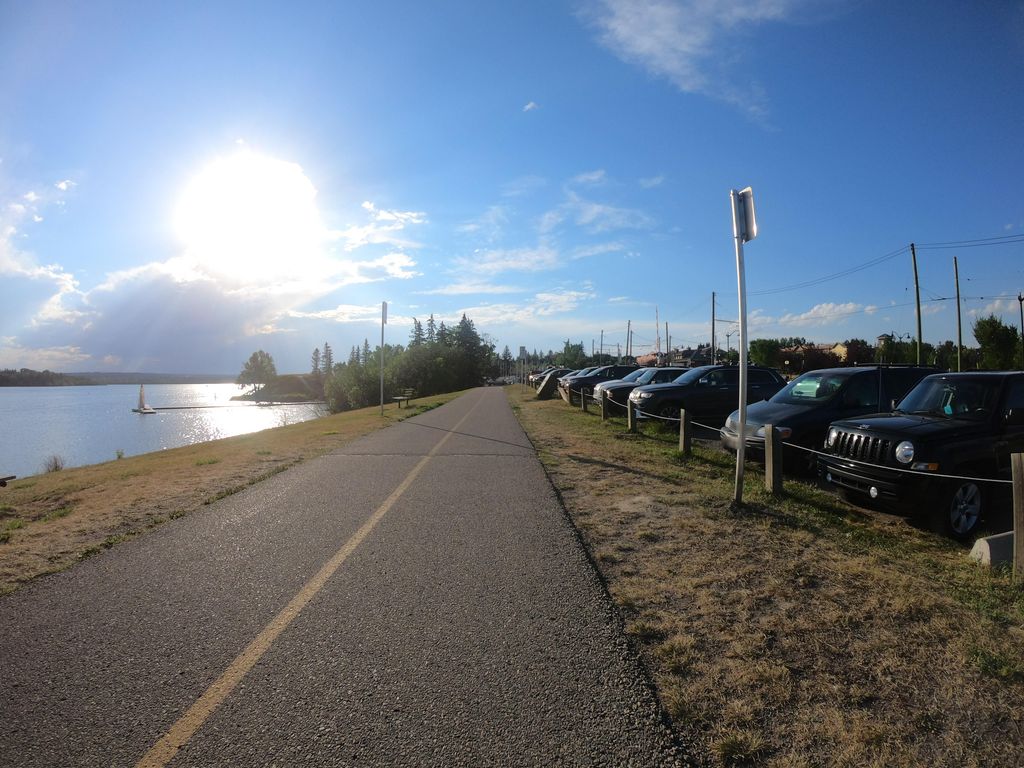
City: calgary